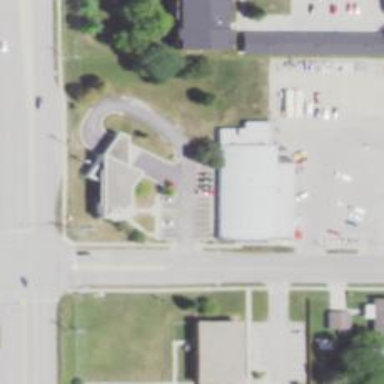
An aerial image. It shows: Post office.